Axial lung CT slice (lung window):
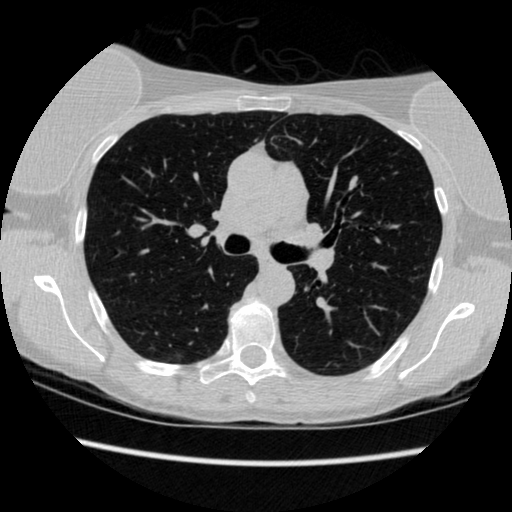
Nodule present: no